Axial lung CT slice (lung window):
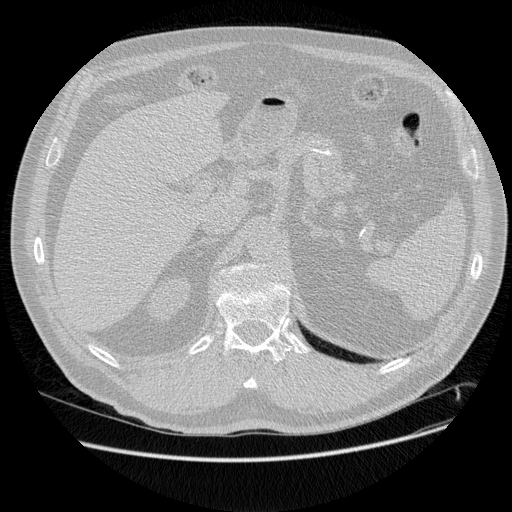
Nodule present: no